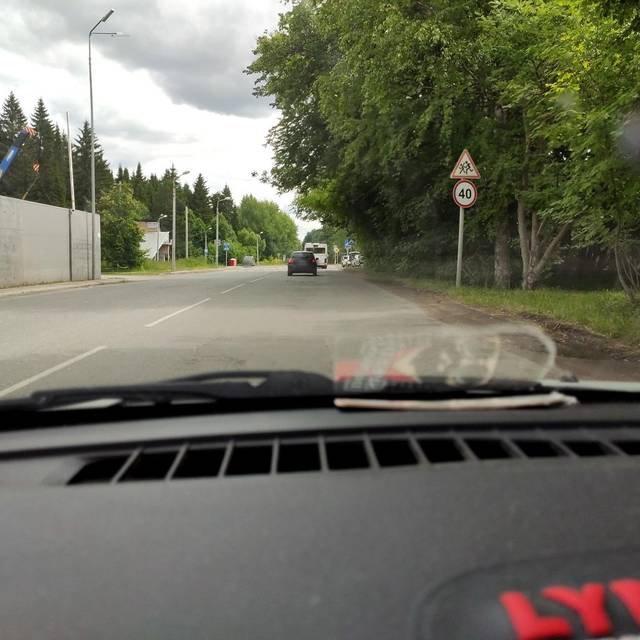
Region: Russia
Coordinates: 57.976, 56.32